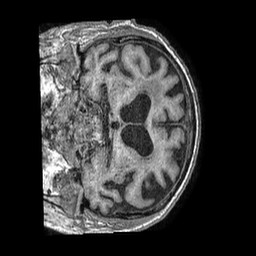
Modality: T1w
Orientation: coronal
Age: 88
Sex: male
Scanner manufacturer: philips
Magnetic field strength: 1.5 T
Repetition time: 0.007812 s
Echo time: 0.003599 s